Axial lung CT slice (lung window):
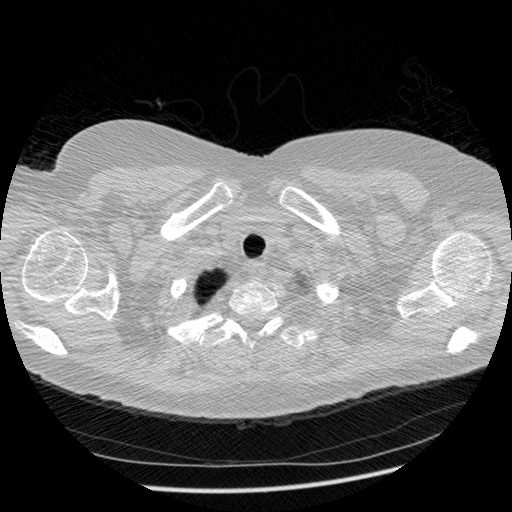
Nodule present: no